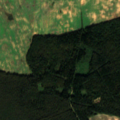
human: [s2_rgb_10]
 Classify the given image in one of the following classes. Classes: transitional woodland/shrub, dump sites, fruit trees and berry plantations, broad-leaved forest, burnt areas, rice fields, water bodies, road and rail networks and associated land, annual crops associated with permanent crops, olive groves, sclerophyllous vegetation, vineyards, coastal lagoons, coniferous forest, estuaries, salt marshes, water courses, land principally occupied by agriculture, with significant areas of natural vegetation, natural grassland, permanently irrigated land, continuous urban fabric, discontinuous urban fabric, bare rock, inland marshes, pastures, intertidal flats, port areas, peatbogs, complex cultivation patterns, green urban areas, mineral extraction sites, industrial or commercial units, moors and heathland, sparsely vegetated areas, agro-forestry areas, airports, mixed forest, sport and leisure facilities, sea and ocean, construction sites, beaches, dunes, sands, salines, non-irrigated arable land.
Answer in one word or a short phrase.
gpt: non-irrigated arable land, mixed forest